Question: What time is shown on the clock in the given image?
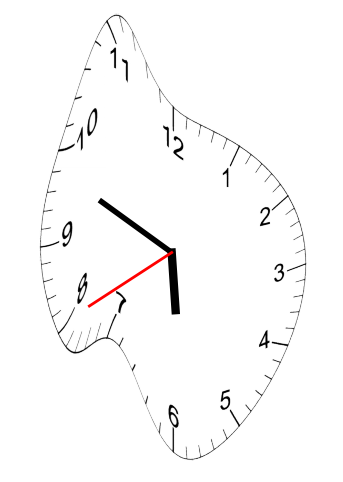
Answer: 05:48:40